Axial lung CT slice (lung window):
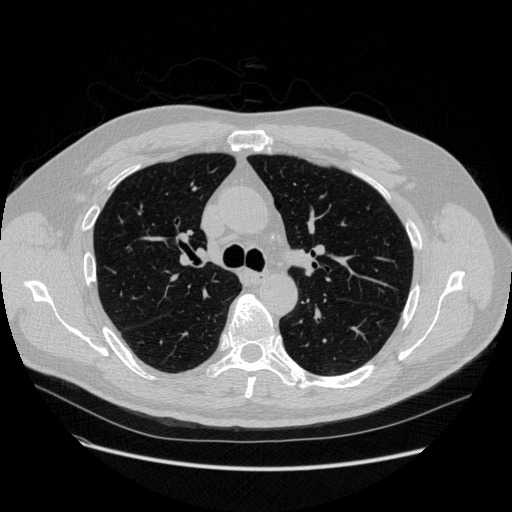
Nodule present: no